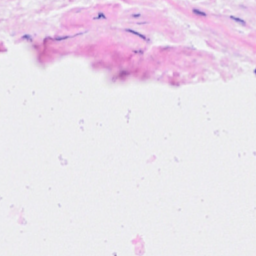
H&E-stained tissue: Breast